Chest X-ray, PA view. Patient: 30 years old, sex F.
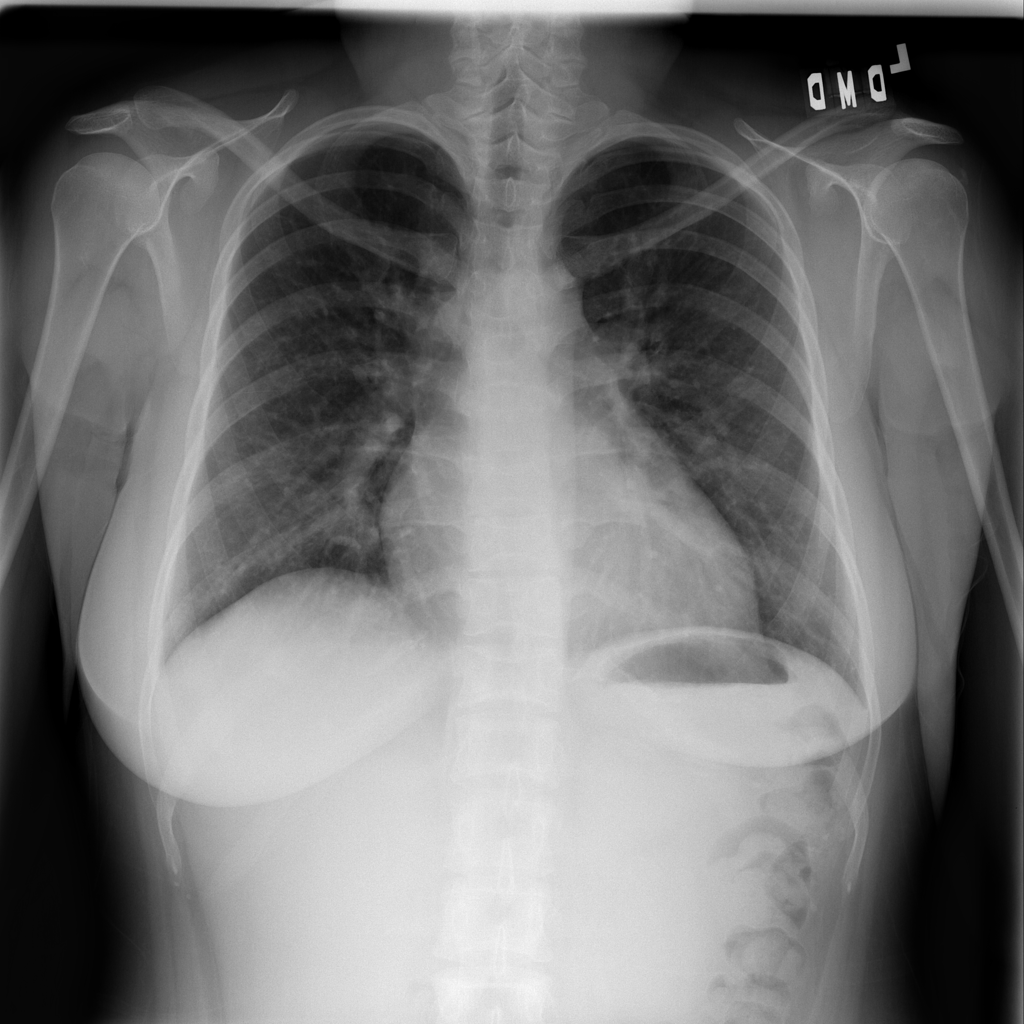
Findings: Cardiomegaly